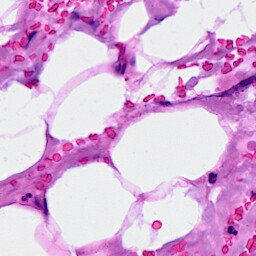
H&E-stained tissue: Breast